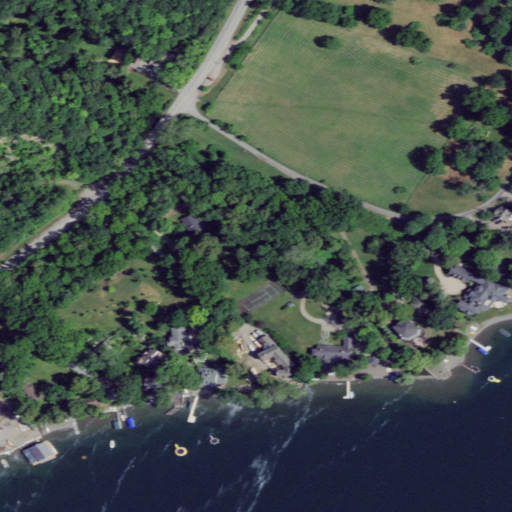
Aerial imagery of cape in New York named Seneca Point containing open water, deciduous forest, open development, mixed forest, pasture, shrub, low intensity development, herbaceous wetlands, barren land, and medium intensity development